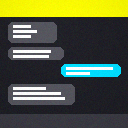
Screen state: on